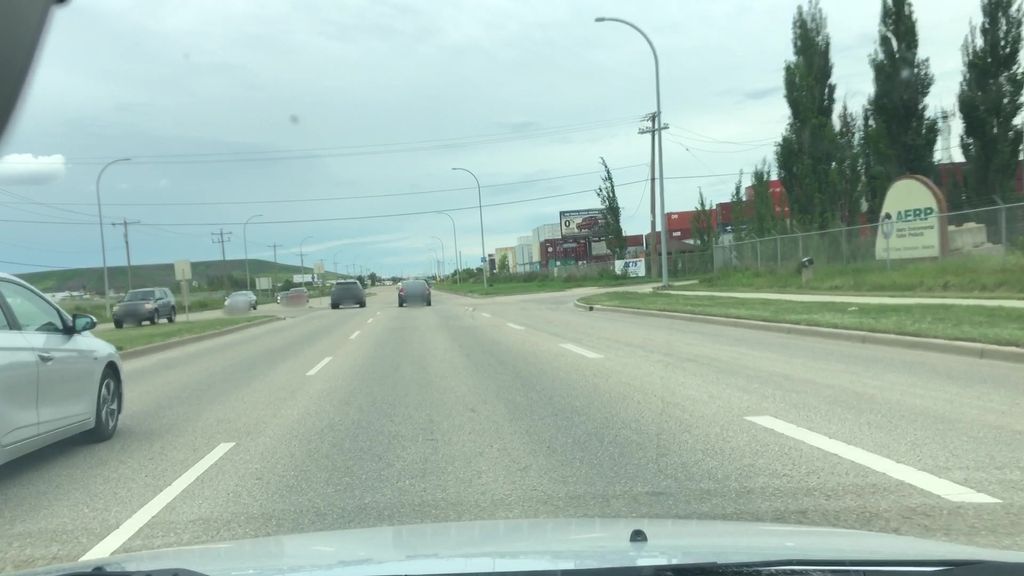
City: edmonton